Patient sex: F
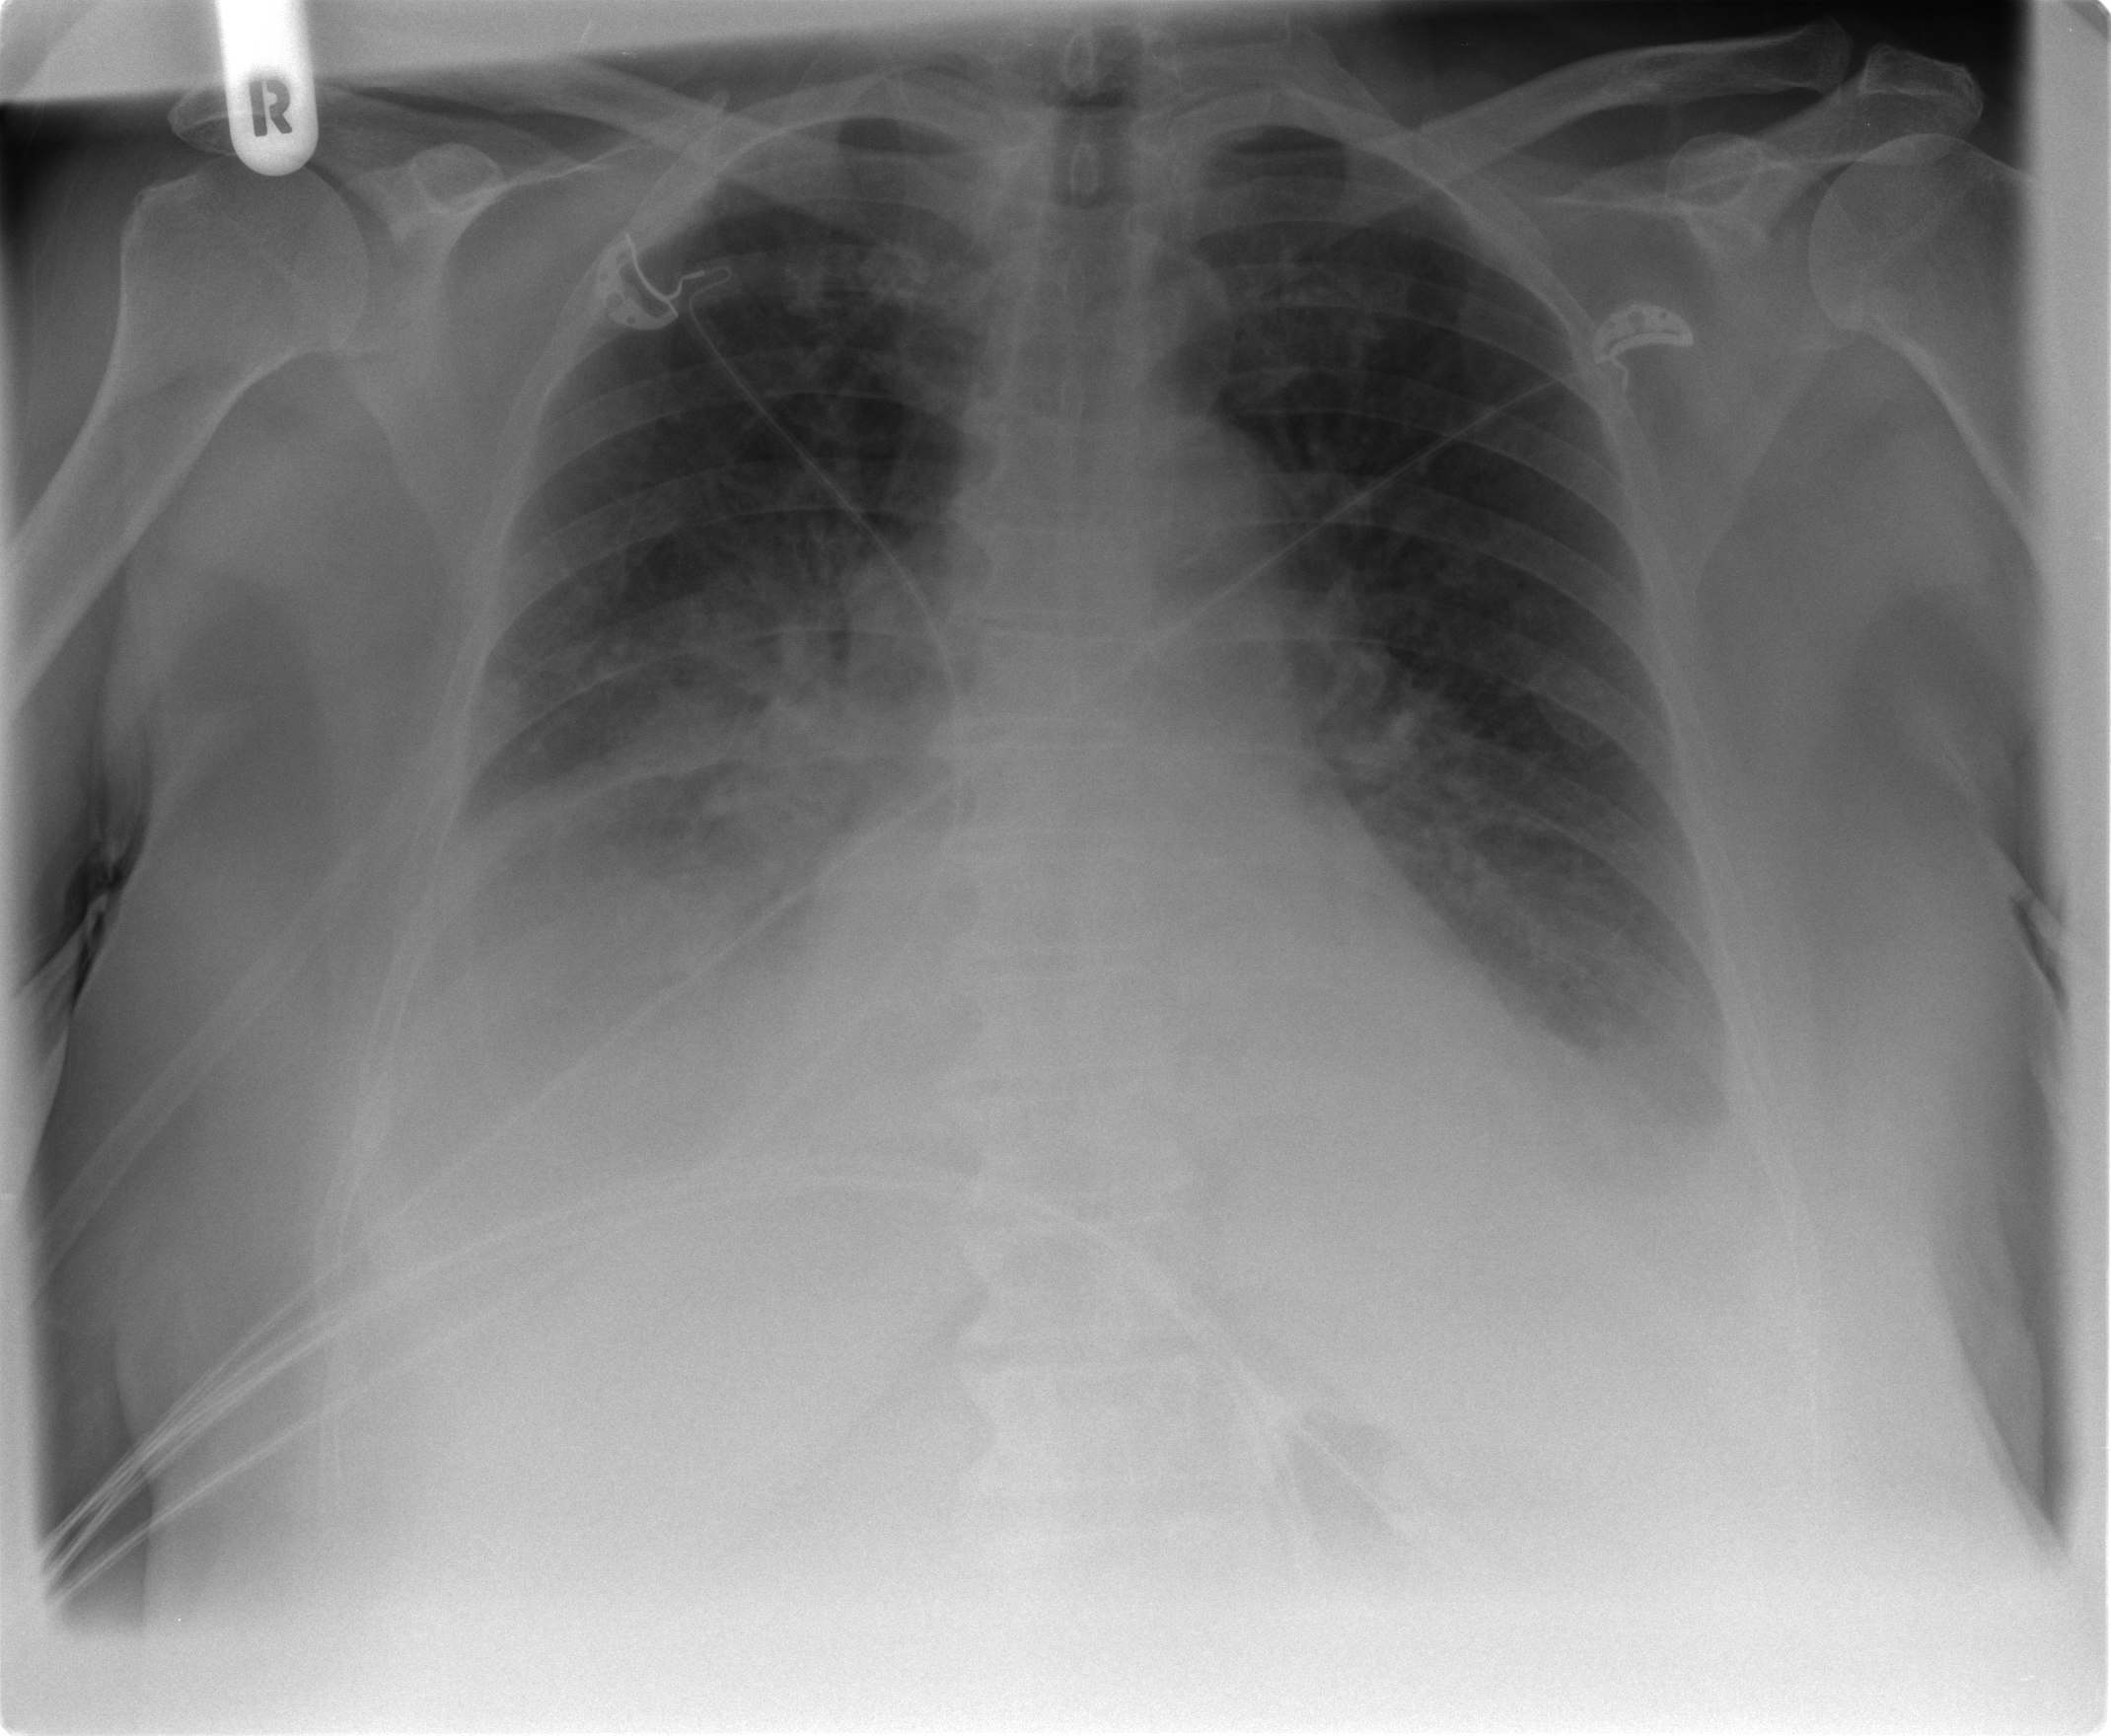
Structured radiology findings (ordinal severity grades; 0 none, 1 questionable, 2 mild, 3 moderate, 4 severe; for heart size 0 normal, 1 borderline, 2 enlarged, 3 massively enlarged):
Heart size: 0
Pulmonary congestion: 2
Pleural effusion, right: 3
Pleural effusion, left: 2
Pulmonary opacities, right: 2
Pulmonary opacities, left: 1
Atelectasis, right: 2
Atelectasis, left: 2